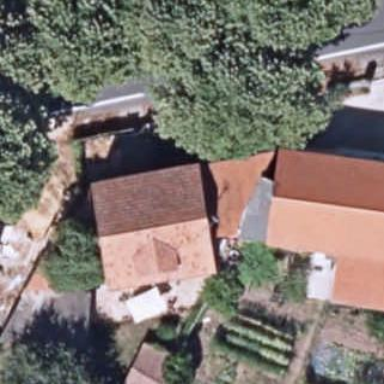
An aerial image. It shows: Simple house.